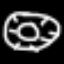
Label: donut